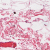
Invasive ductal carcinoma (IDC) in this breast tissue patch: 0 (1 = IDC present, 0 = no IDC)